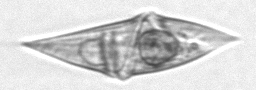
Label: Gyrodinium